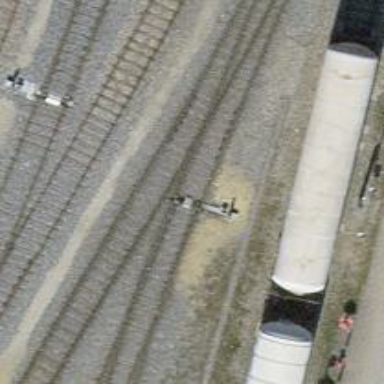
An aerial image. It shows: Railway switch.